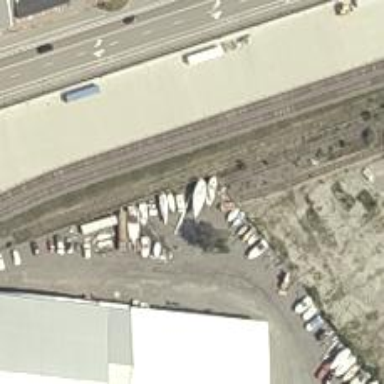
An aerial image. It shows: Railway yard.